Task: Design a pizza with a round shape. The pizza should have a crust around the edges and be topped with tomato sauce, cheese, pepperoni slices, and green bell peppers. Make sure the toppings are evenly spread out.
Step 562:
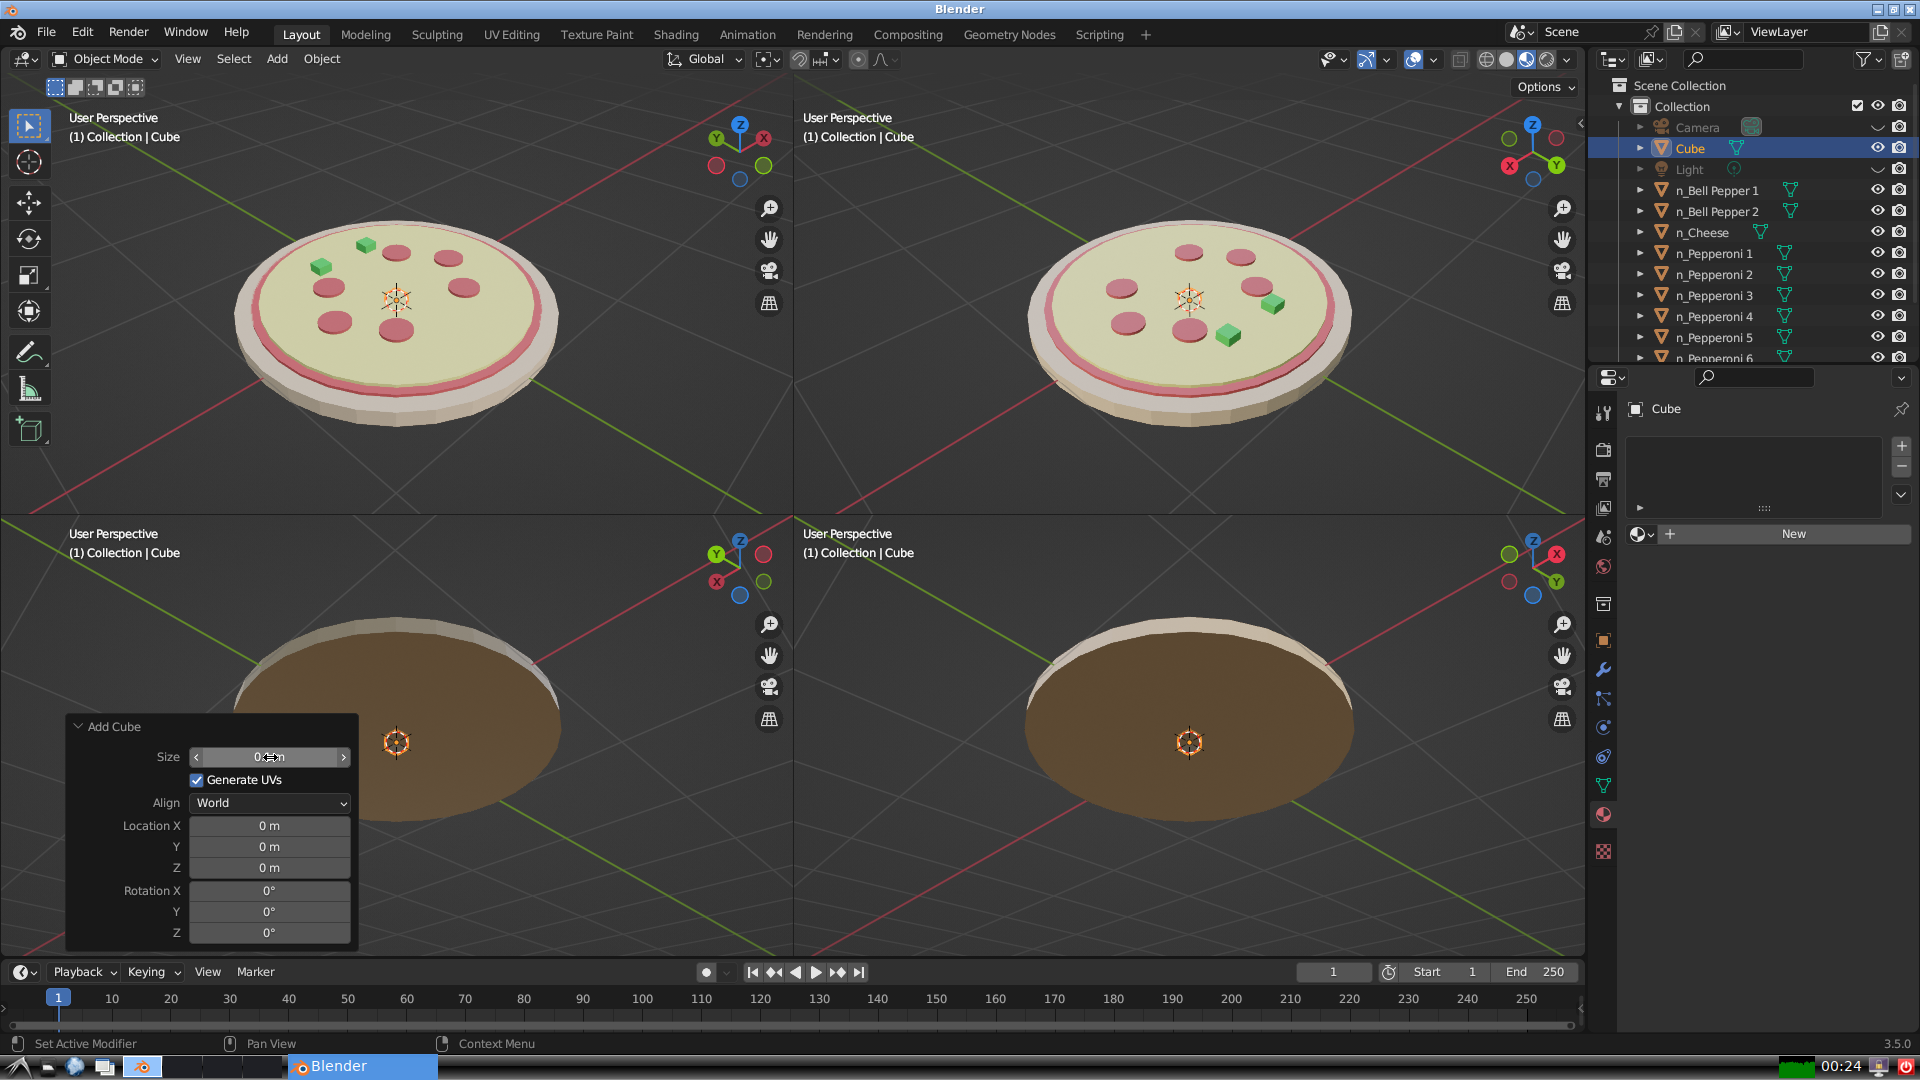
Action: {"mouse_move": [960, 540]}